Question: I have the following:
'''
SELECT [Sales_Line_Item].[Sales Date],
[Sales_Line_Item].[Quantity]*[Sales_Line_Item].[Unit Price] AS [Total Sales]
FROM Sales_Line_Item
WHERE [Sales Date] = #9/1/2020#;
'''
Which displays:

I want to add the total sales together so that the result is:
'''
Sales Date Total Sales
9/1/2020 $6,276.00
'''
Thank you for any help
I wanted to use 'SUM(Total Sales)' someway but I'm missing an operator
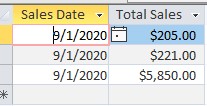
Answer: You can do:
'''
SELECT [Sales_Line_Item].[Sales Date],
SUM([Sales_Line_Item].[Quantity]*[Sales_Line_Item].[Unit Price]) AS [Total Sales]
FROM Sales_Line_Item
WHERE [Sales Date] = #9/1/2020#
GROUP BY [Sales Date]
'''